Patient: sex M, age 32
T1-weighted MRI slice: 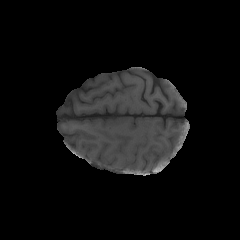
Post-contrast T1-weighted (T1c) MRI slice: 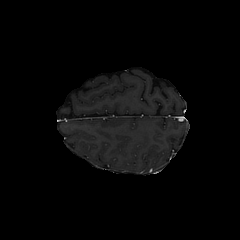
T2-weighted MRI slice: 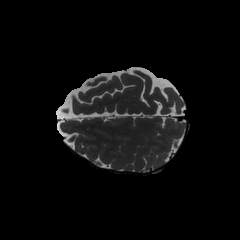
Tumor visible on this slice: no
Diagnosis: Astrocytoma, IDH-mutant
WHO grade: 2